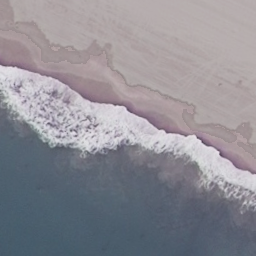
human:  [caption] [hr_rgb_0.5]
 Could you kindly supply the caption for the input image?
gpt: The waves beat on the white sands .

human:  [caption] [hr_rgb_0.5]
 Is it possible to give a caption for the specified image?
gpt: Waves slapping a white sand beach .

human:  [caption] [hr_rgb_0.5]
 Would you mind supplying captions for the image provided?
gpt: Waves slapping a white sand beach throw up white foams .

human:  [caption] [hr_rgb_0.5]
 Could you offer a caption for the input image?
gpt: This is a beach with blue-green waters and sand .

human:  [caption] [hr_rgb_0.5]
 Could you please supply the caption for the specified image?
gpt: Waves slapping a white sand beach throw up white foams .